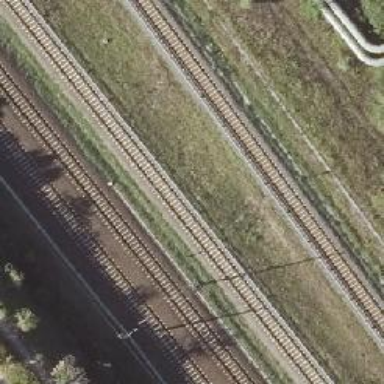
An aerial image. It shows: Railway milestone.